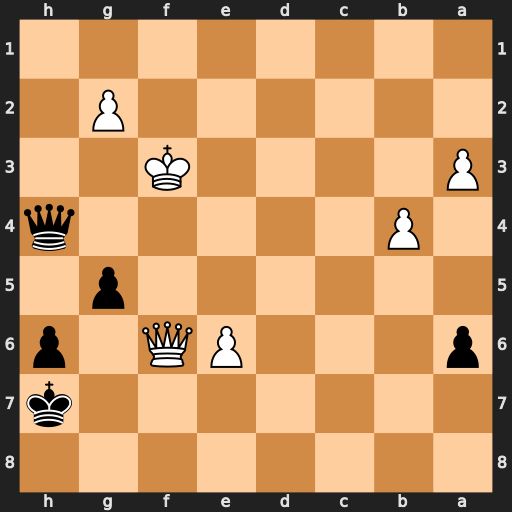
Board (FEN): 8/7k/p3PQ1p/6p1/1P5q/P4K2/6P1/8
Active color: b
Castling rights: -
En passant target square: -
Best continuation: g4+ Ke4 Qxf6